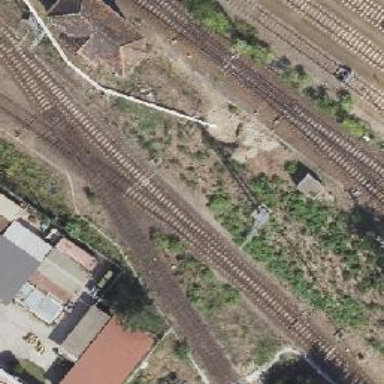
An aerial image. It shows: Railway yard.